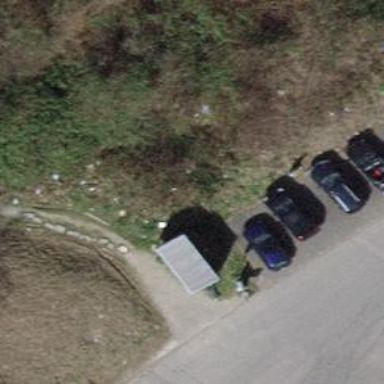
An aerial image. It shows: Dirt footway.